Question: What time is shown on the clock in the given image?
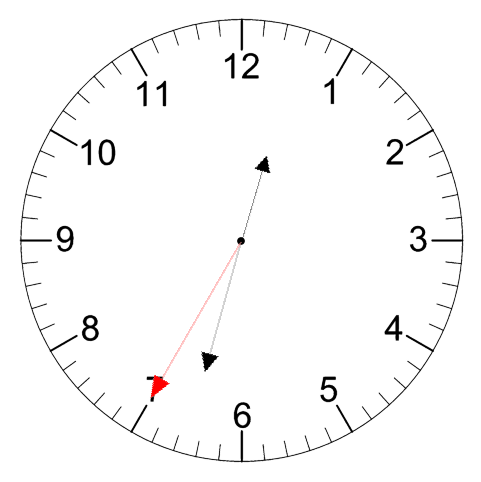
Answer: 12:32:35